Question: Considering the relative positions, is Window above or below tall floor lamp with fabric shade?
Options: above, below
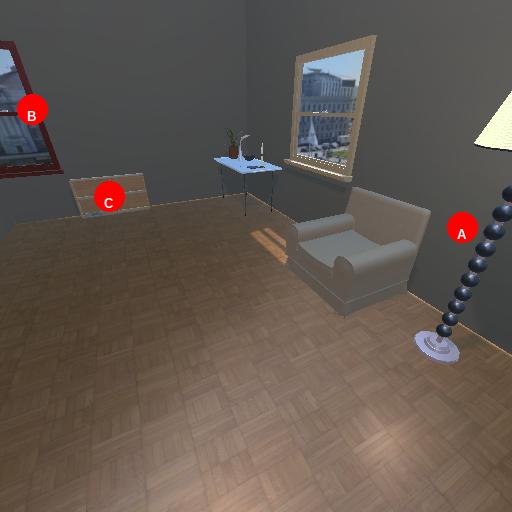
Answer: above